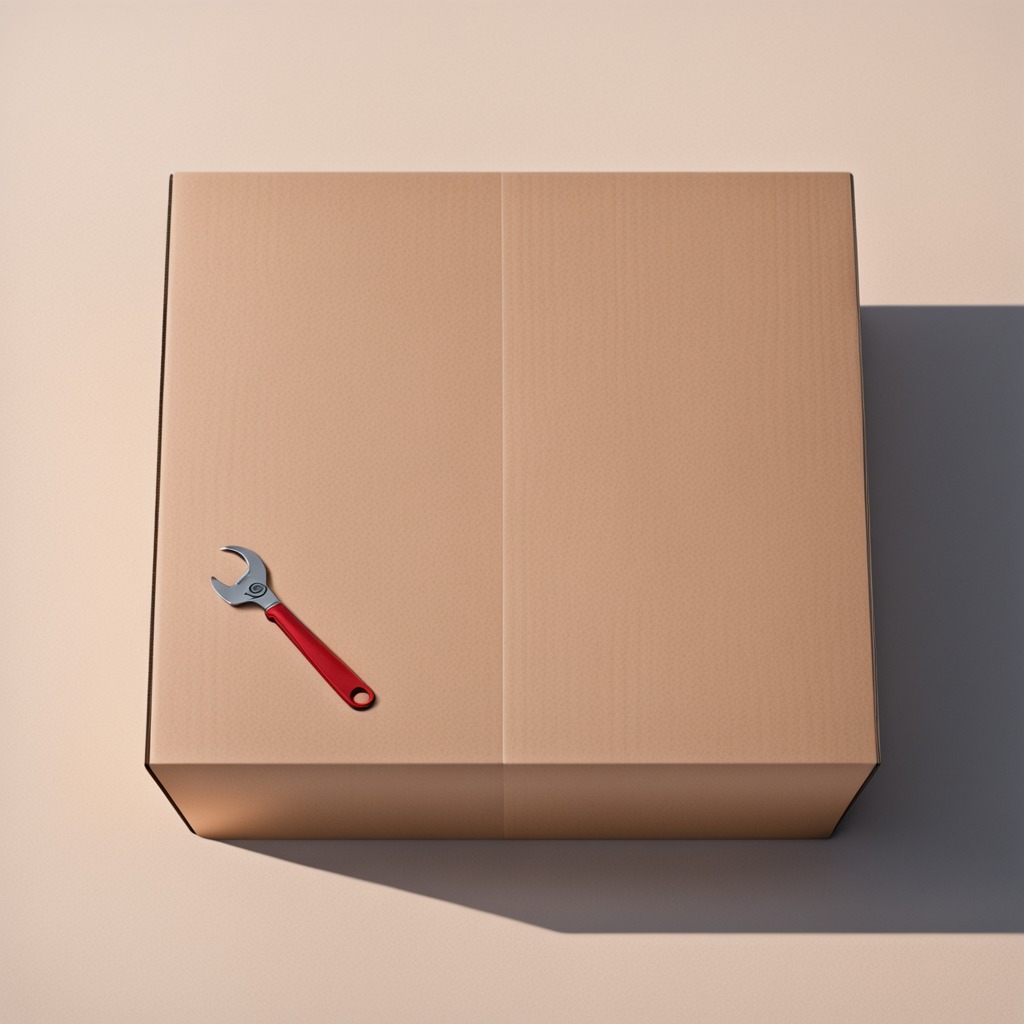
An wrench lies on the cardboard box surface in the outdoor workshop during daytime bright natural light soft shadows slightly creased but